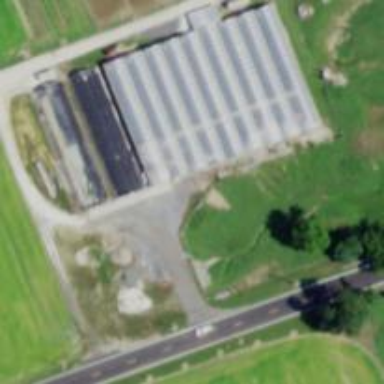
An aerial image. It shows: Greenhouse used for horticulture.